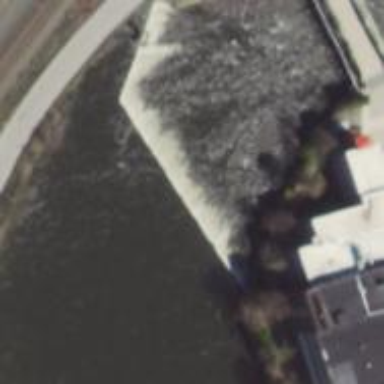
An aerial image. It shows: Dam across waterway.